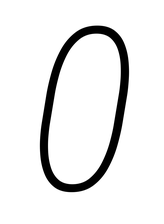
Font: Roboto-Italic_Condensed_ExtraLight_Italic